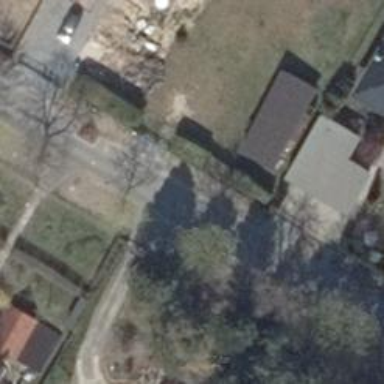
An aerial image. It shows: Driveway.